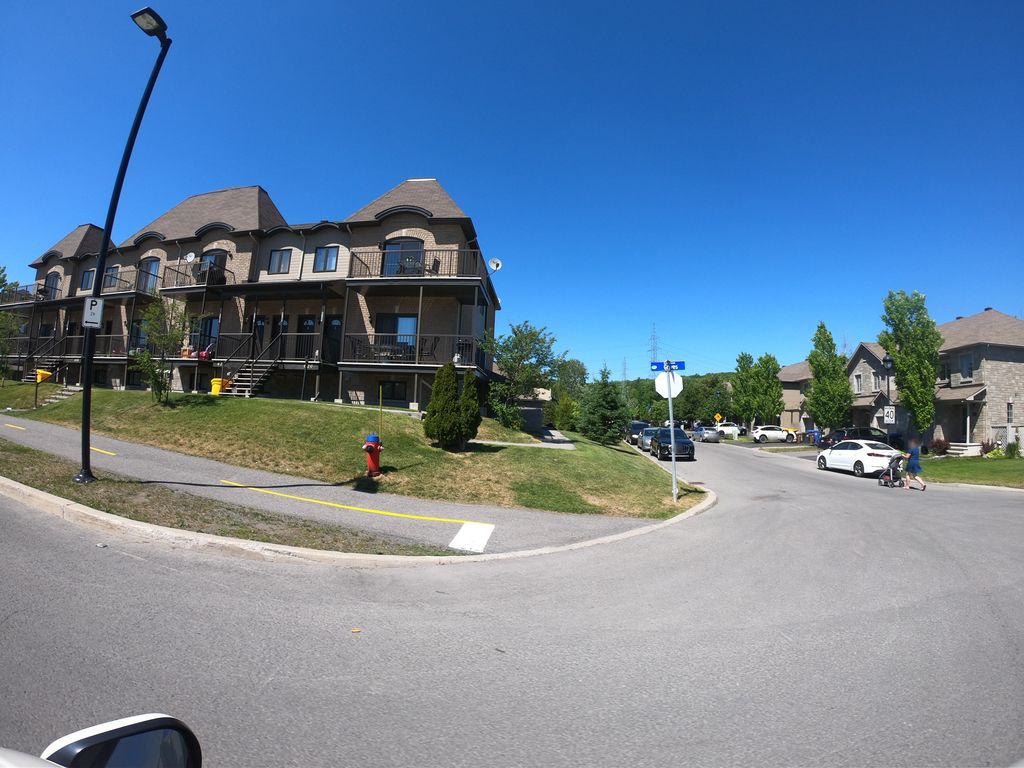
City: ottawa-gatineau